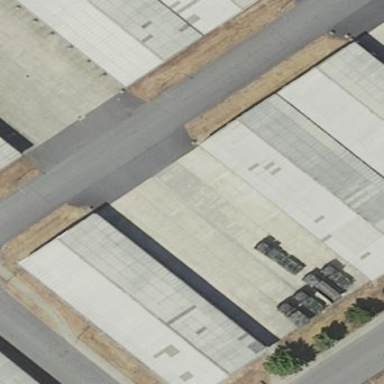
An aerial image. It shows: Military barracks building within military landuse area.